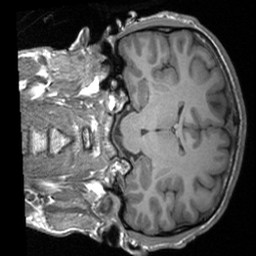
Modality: T1w
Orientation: coronal
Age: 20
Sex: male
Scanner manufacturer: siemens
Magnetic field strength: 3 T
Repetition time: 1.9 s
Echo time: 0.00226 s